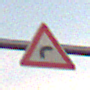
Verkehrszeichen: KurveRechts
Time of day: SunriseSunset
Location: Outdoor (Nature)
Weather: PartlyCloudy
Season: NotSpecified
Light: Natural